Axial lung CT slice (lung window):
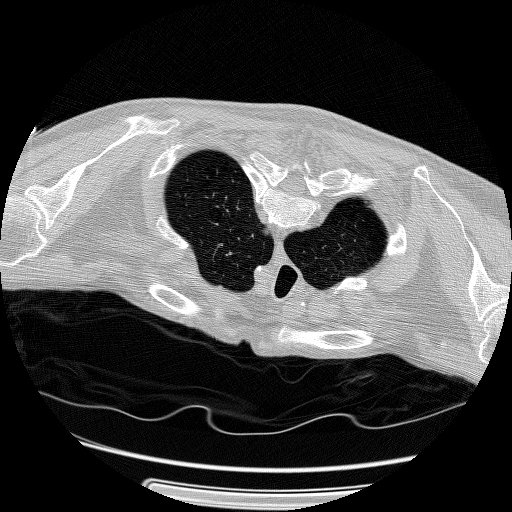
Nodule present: no